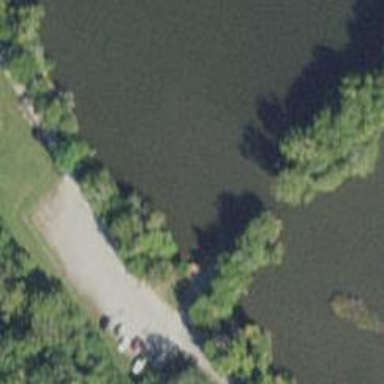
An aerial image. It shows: Slipway on leisure land.